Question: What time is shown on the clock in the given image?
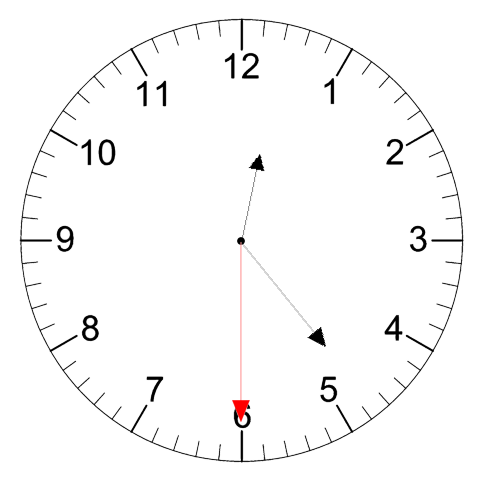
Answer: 12:23:30